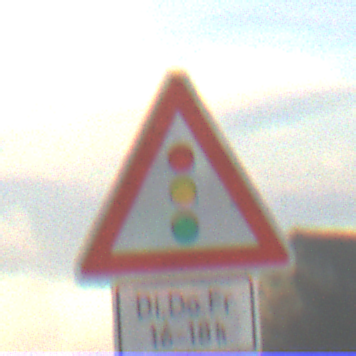
Verkehrszeichen: Lichtzeichenanlage
Zusatzzeichen unten: ZeitangabenMitBeschraenkungAufWochentage3
Umgebung: Outdoor, Nature
Tageszeit: SunriseSunset
Wetter: PartlyCloudy
Licht: Natural
Jahreszeit: Summer
Kontrast: HighContrast